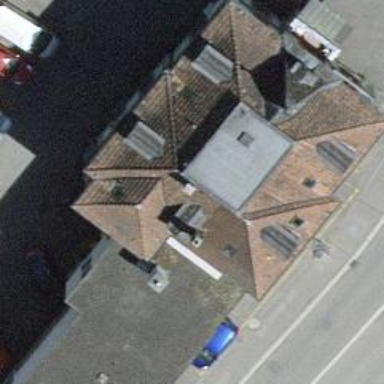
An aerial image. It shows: Restaurant.